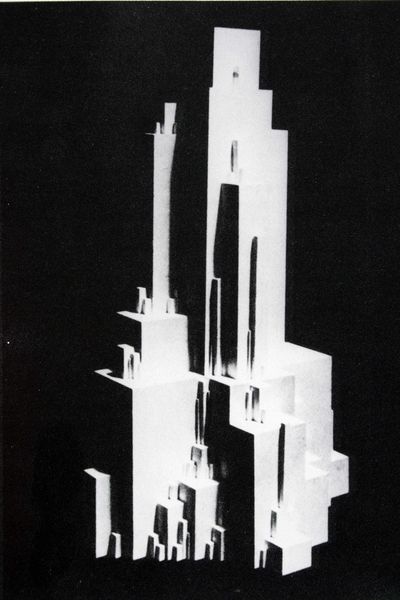
Titel: Architekton. Räumliche, nicht-gegenständliche Konstruktion
Künstler: Kasimir Malewitsch
Standort: St. Petersburg
Institution: GINCHUK Ausstellung
Schlagwörter: dunkel, gemälde, schatten, weiß, stadt, fenster, grau, hell, holz, licht, schwarz, skizze, zeichnung, dach, gebäude, haus, flächig, hochformat, muster, architektur, lang, stein, steine, häuser, kontrast, schräg, turm, skulptur, modell, schlagschatten, fassade, perspektive, moderne, russland, abstrakt, modern, dächer, mauer, formen, klein, monochrom, amerika, silhouette, beleuchtung, architecture, white, window, black, dark, empty, gray, grey, painting, schmal, aufrecht, gerade, plastik, hoch, skyline, umriss, foto, fotografie, grossstadt, oben, rechtecke, unten, höhe, eckig, rechteck, türmchen, türme, futuristisch, linie, kontur, schwarzweiss, gross, seite, entwurf, würfel, photo, senkrecht, ecken, quadrate, geometrisch, negativ, quader, rock, sky, stone, struktur, rechteckig, building, house, houses, tower, vorderansicht, dicht, stapel, etagen, plan, usa, light, entrance, paper, block, black and white, castle, shadow, sketch, empor, geometrie, bau, kuben, cement, model, sculpture, konstruktivismus, bright, small, kubisch, fensterlos, russisch, bauwerk, city, ancient, aufriss, sihouette, kubus, cathedral, rectangle, square, imposant, stelen, architect, bricks, buildings, elevations, floors, construction, entry, stadtplanung, architektonisch, art, hochhaus, study, hochhäuser, vertikal, box, geometric, draw, rectangles, squares, kantig, feininger, futurism, weiiß, greyscale, shade, shadows, wolkenkratzer, cubism, simple, cityscape, full, formrn, contrast, dramatic, structure, geschachtelt, blitzlicht, boxes, scary, geometry, photograph, kristalin, imposing, towers, geometrical, tall, art deco, sharp, height, rectangular, fotzo, qhader, skyscraper, wolkkenkratzer, image, bauhaus, cubes, blocks, constructivism, cubic, dimension, high, levels, metropolis, utopia, new york, architectural, treppenförmig, middle, chiaroscuro, wolkenkrather, negative, mayan, babel, object, edges, corners, iamge, minimalist, positive, skyscrape, 3d, high contrast, future, fraktale, sonte, buiilding, parapets, scape, skyscrapter, replica, eiffel, wtc, skyscrapers, incan, extrusion, congestion, geomatric, strcuture